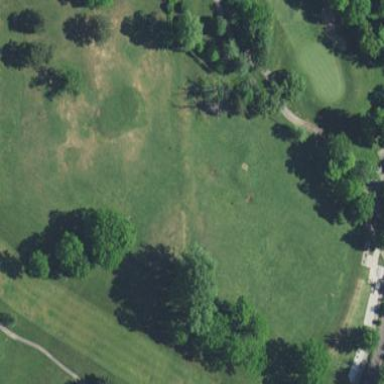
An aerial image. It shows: Driving range for golf practice.